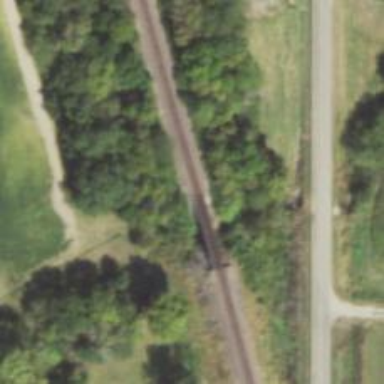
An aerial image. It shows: Railway bridge.